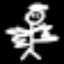
Label: angel